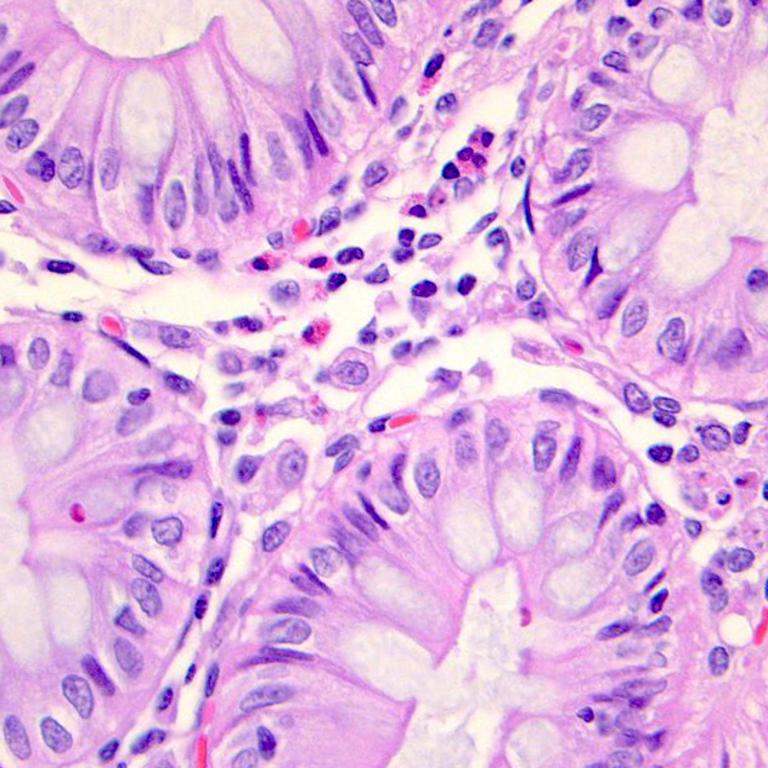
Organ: colon
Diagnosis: benign